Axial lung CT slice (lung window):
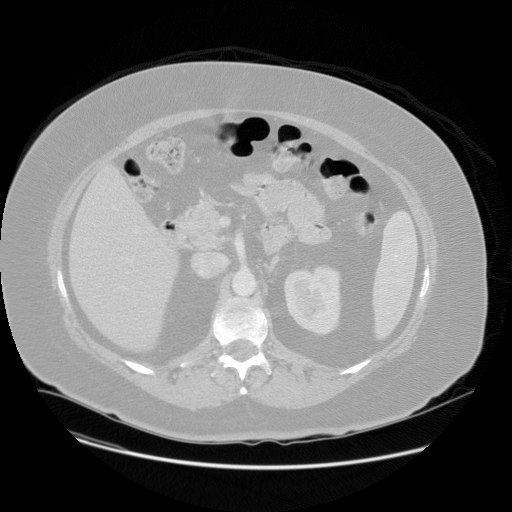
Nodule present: no